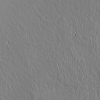
Atmospheric dust classification: not_dusty